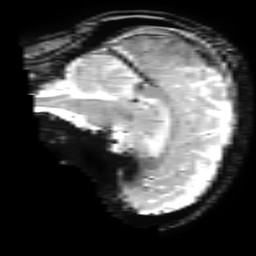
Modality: T2starw
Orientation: sagittal
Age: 38
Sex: female
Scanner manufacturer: ge
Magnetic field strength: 3 T
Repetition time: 0.65 s
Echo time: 0.02 s